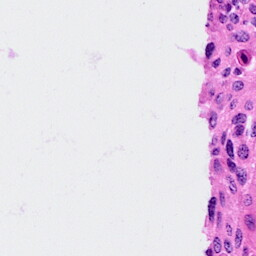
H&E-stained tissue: Cervix